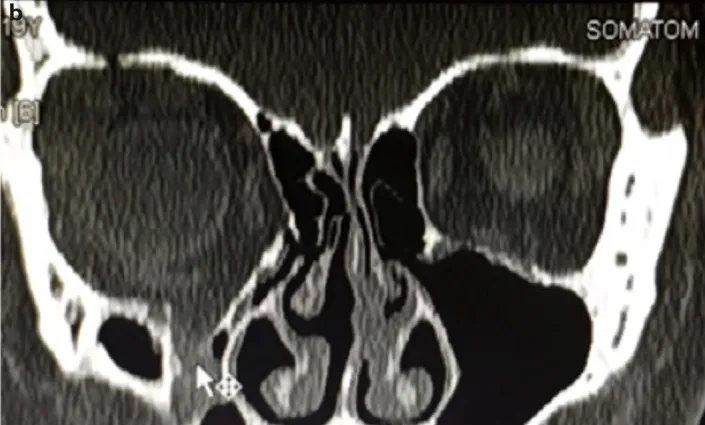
CT scans at the initial presentation showing. (b) Coronal scan with floor and medial wall fractures.
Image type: radiology (ct)